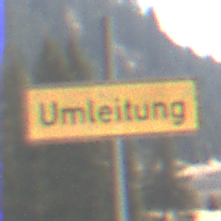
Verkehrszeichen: Umleitungsankuendigung
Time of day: Midday
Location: Outdoor (Nature)
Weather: PartlyCloudy
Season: NotSpecified
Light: Natural